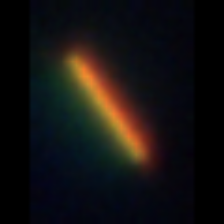
Taxon: Pennate
Group: Diatoms